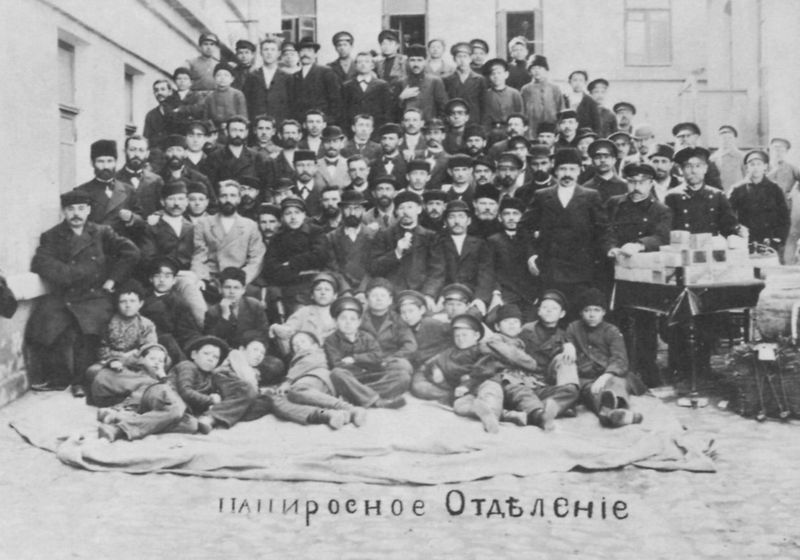
Titel: Jüdische Arbeiter einer Tabakfabrik in Feodosija auf der Krim
Künstler: Russischer Photograph
Standort: New York (New York)
Institution: Institute for Jewish Research
Schlagwörter: gruppe, mann, weiß, menschen, sitzen, fenster, grau, hell, hut, hüte, licht, männer, schwarz, tisch, gebäude, haus, tuch, masse, menge, versammlung, alt, anzug, anzüge, bart, bärte, mützen, schnurrbart, falten, stehen, gruppenportrait, gruppenporträt, portrait, tischdecke, boden, mantel, stehend, stoff, decke, kind, kinder, schrift, bücher, liegen, fassade, pflaster, schule, tribüne, jungen, knaben, russland, sonnenlicht, hof, werbung, arbeiter, treppe, schnäuzer, schnurbart, lack, faltenwurf, laken, junge, liegend, fliege, schnauzer, foto, fotografie, oben, photographie, unten, melone, innenhof, maschine, knabe, buch, schwarz weiss, viele, betitelung, titel, militär, text, uniform, beschriftung, mäntel, stand, ausgebreitet, gruppenbild, photo, reihen, untertitel, sims, gesims, menschengruppe, lichtquelle, fellmütze, russen, mietshaus, offiziere, klasse, russisch, viele menschen, fester, pyramidal, rolladen, staffelung, gruppenfoto, gruppenphoto, waren, flüchtlinge, hüter, kyrillisch, fotograf, gruppenportait, mänschen, azug, russischer fotograph, gewerkschaft, greuppenphoto, gruppenbildniss, lungern, nur männer, papirose, sowiet, stoffdecke